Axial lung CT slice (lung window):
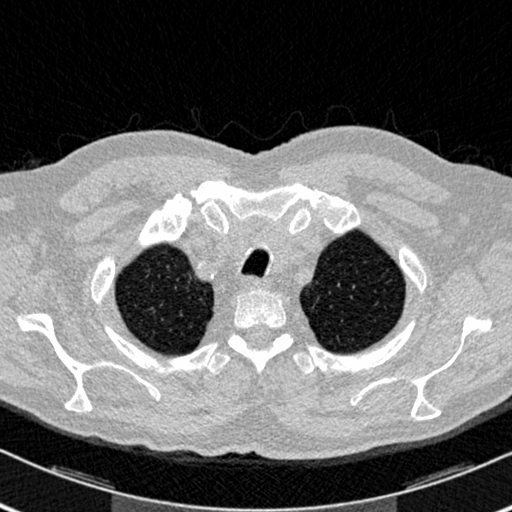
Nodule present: no